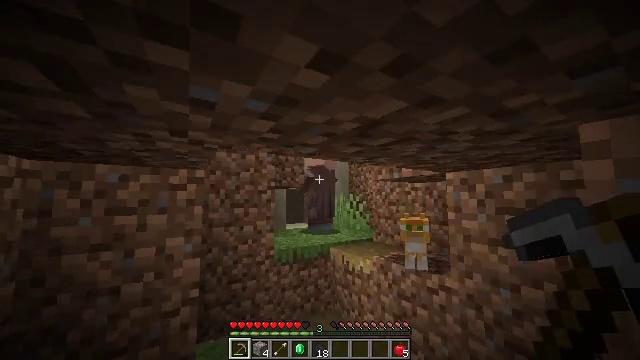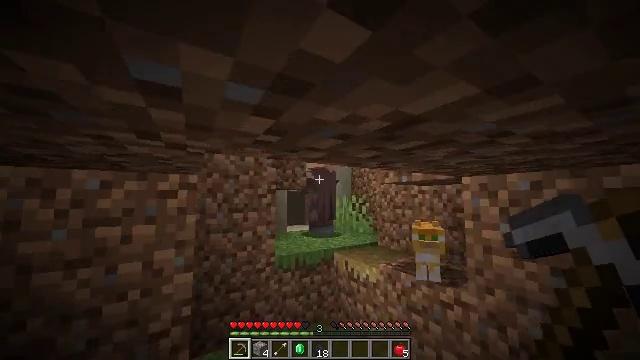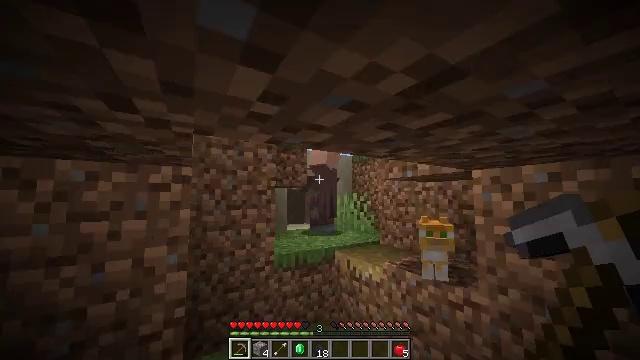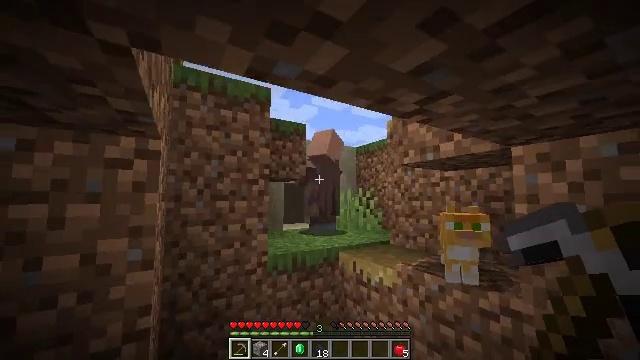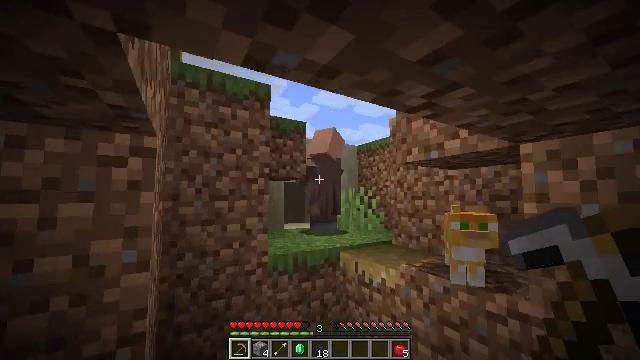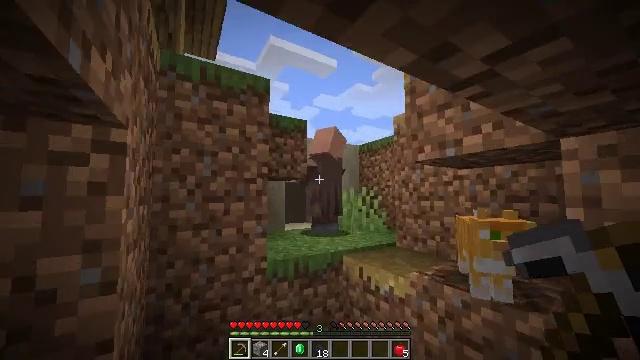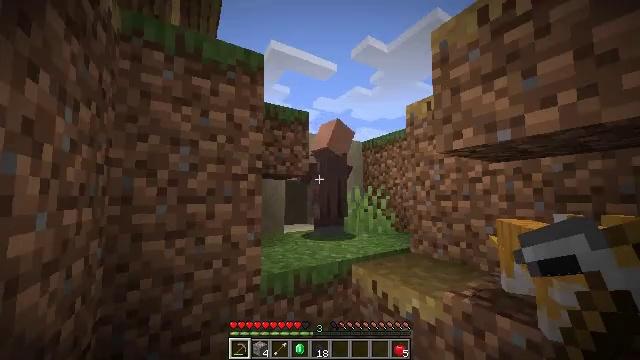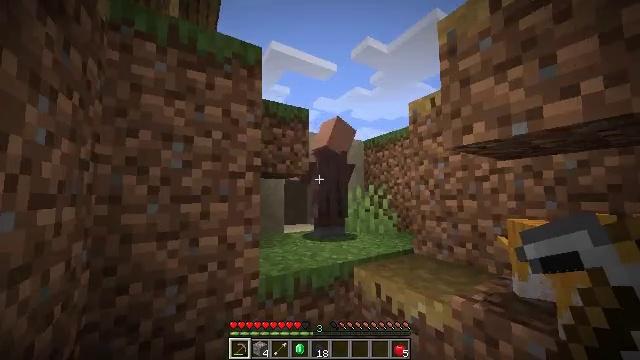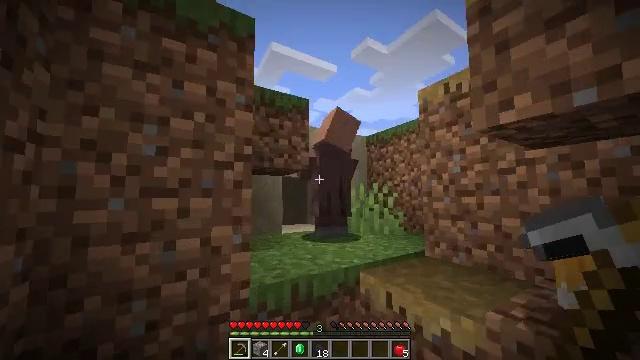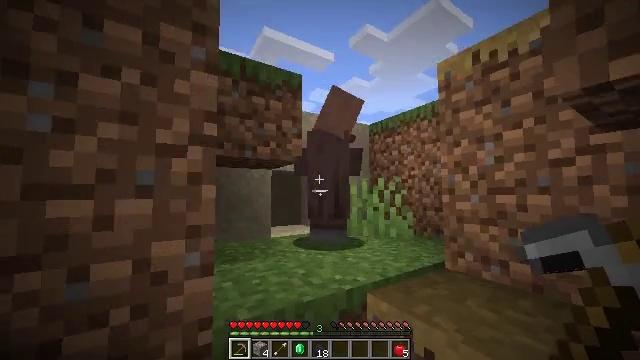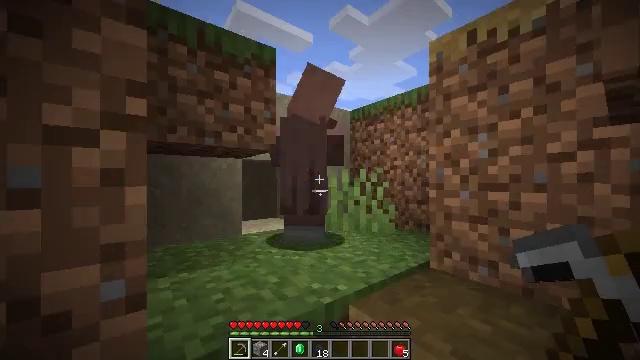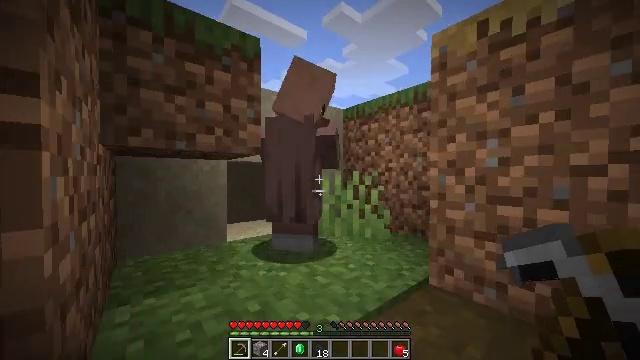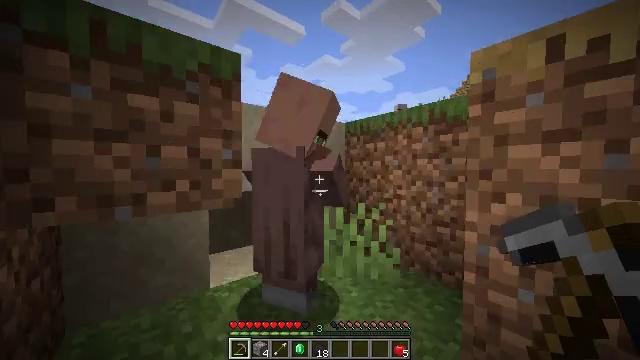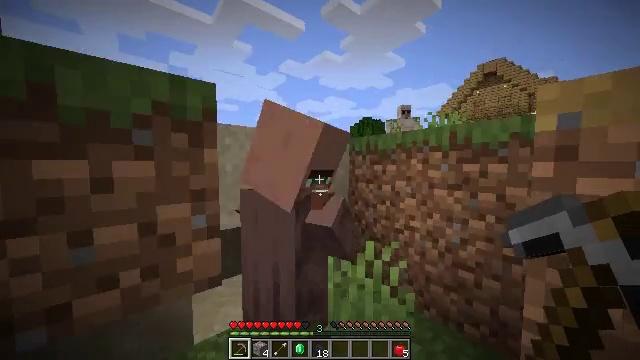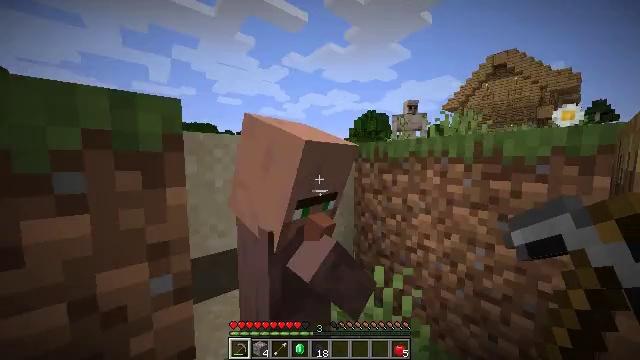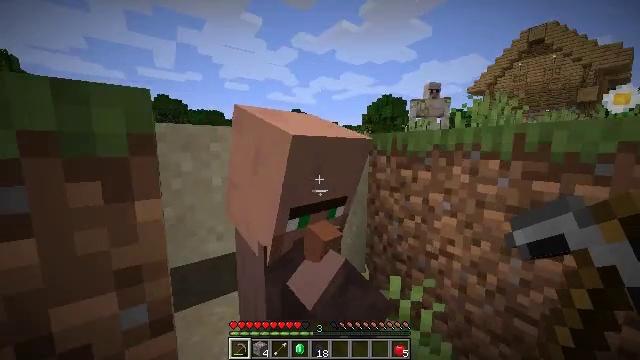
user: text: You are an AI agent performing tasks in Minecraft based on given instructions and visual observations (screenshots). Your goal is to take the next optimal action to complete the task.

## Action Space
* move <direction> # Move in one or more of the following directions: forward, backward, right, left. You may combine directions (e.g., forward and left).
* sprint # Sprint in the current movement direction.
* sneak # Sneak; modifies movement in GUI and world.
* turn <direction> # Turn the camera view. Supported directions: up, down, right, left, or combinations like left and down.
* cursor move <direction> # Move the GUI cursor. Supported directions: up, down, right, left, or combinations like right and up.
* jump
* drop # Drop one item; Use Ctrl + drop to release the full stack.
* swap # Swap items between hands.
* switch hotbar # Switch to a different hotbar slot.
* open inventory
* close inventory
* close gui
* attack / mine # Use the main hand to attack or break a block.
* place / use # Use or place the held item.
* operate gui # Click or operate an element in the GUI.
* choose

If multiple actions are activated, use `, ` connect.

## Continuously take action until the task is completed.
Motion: motion action
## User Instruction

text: Gather grass block for landscaping.
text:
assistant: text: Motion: move forward, sprint
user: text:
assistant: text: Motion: move forward, sprint
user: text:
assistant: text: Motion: move forward
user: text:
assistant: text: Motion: move forward
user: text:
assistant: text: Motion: move forward
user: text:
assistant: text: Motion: move forward
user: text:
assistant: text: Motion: move forward
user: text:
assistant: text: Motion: move forward
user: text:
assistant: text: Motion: move forward, turn right
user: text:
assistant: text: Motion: move forward, turn right and down
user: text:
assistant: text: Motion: move forward, turn right and down, jump
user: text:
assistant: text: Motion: move forward, turn down, jump
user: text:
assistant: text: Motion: move forward, turn down, jump
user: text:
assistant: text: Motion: move forward and move right, turn down, jump
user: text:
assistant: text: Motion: move forward and move right, turn left and down, jump
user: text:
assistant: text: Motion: move forward and move right, turn left and down
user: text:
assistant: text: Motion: move forward and move right, turn left and down
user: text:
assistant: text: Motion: move forward and move right, turn left and down
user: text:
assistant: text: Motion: move right, turn left and down
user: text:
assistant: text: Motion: turn left
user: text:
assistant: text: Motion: turn left
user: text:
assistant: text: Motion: turn left
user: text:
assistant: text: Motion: turn left
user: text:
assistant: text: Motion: turn left
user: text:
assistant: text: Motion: turn left and up
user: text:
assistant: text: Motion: turn left and up
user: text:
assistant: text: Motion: turn left
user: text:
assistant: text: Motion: turn left
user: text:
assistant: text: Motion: turn left
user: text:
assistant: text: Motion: turn left